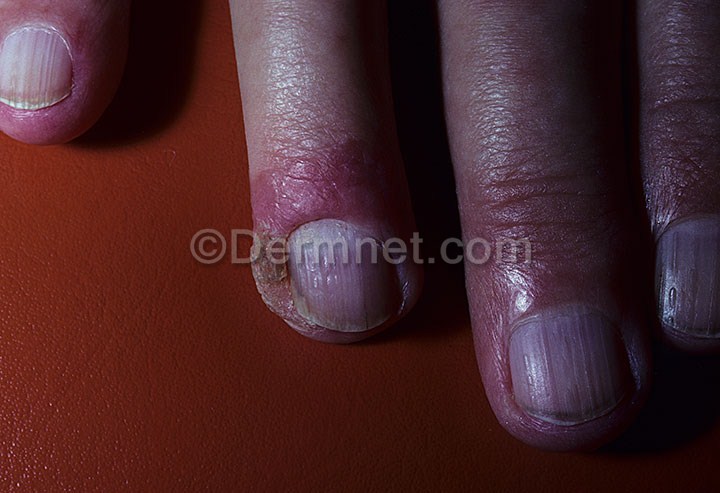
Disease: Actinic Keratosis Basal Cell Carcinoma and other Malignant Lesions